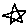
Label: star